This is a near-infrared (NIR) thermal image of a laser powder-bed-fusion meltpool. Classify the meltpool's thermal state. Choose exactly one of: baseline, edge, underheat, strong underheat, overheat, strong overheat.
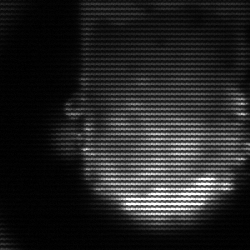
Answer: baseline